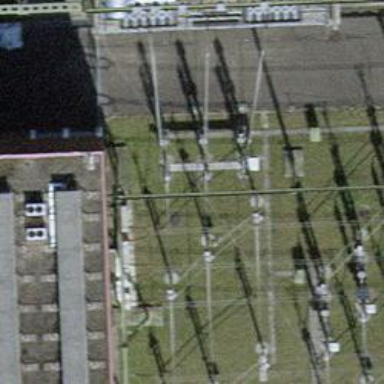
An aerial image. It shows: Switch used for power control.